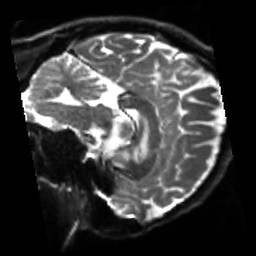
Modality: sbref
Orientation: sagittal
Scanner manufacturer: siemens
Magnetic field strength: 3 T
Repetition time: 4 s
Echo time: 0.0594 s